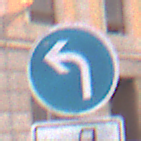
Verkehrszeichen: VorgeschriebeneFahrtrichtungLinks
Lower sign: MehrspurigeFahrzeugeFrei8
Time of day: MorningAfternoon
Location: Outdoor (Urban)
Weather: PartlyCloudy
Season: NotSpecified
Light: Natural